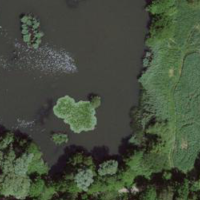
EUNIS habitat code: 14
Species observed at this site:
Tachybaptus ruficollis
Certhia brachydactyla
Corvus corone
Podiceps cristatus
Actitis hypoleucos
Fulica atra
Anas crecca
Alcedo atthis
Dendrocopos major
Turdus viscivorus
Aegithalos caudatus
Buteo buteo
Sylvia atricapilla
Muscicapa striata
Chroicocephalus ridibundus
Phylloscopus collybita
Pernis apivorus
Larus michahellis
Cygnus olor
Luscinia megarhynchos
Erithacus rubecula
Cuculus canorus
Phoenicurus ochruros
Sitta europaea
Columba livia
Acrocephalus scirpaceus
Ficedula hypoleuca
Anas acuta
Grus grus
Cyanistes caeruleus
Anas platyrhynchos
Sturnus vulgaris
Troglodytes troglodytes
Chloris chloris
Corvus frugilegus
Ixobrychus minutus
Fringilla coelebs
Passer domesticus
Carduelis carduelis
Columba palumbus
Turdus merula
Phalacrocorax carbo
Circus aeruginosus
Mareca strepera
Parus major
Milvus migrans
Anser anser
Oriolus oriolus
Motacilla alba